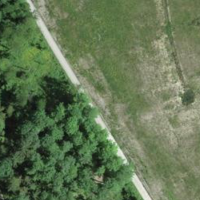
EUNIS habitat code: 41
Species observed at this site:
Symphoricarpos albus